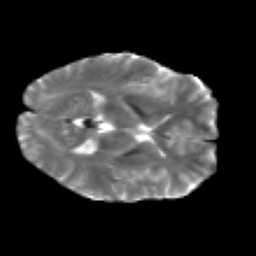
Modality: T2w
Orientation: axial
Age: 28
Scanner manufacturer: siemens
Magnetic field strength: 3 T
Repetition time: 2.2 s
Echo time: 0.084 s